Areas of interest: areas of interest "Basketball Arena"
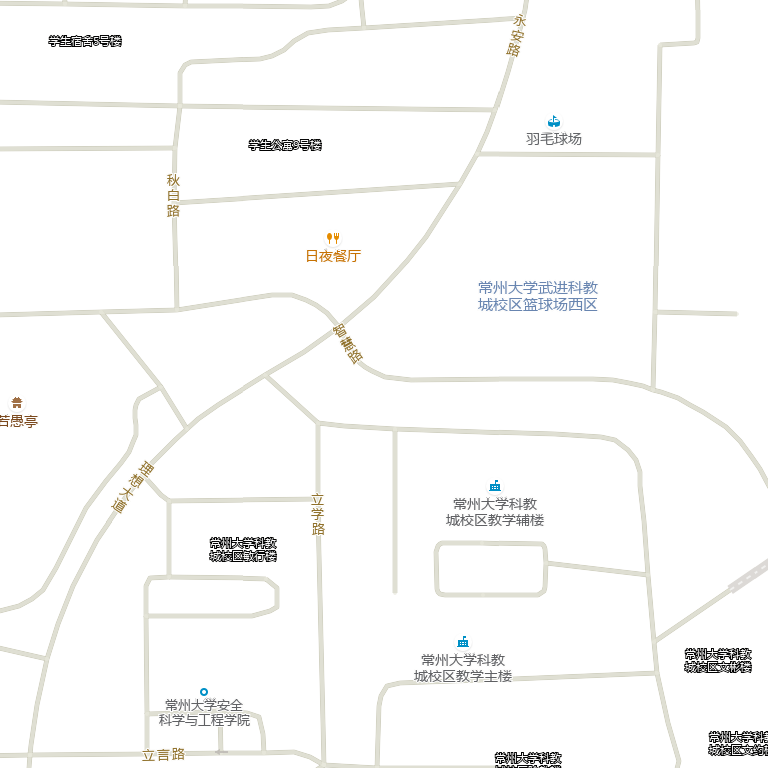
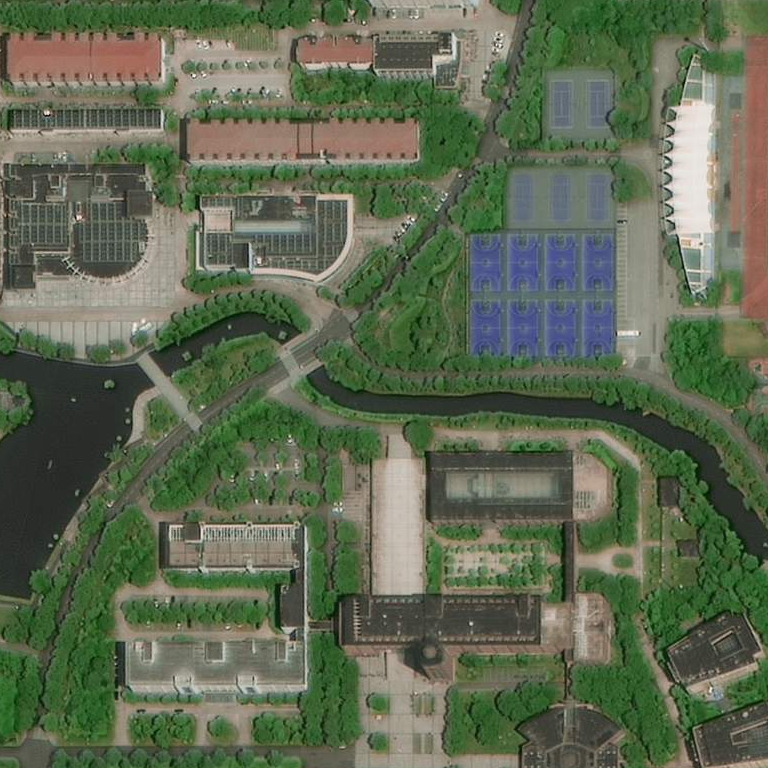